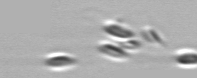
Label: Dinobryon